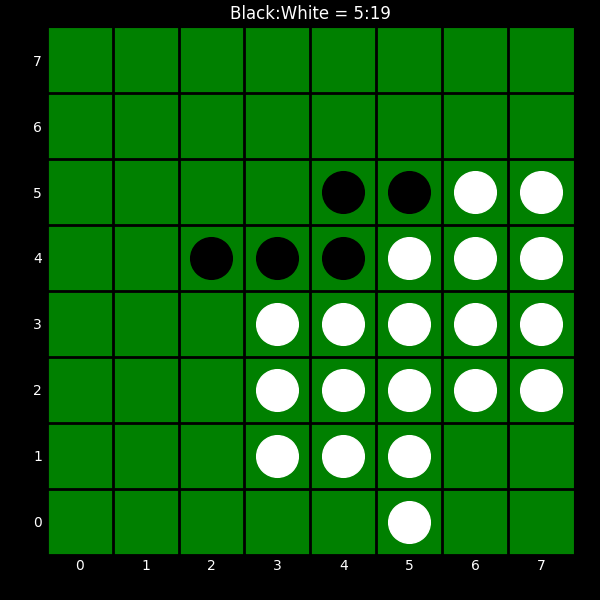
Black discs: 5
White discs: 19